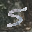
Label: 5